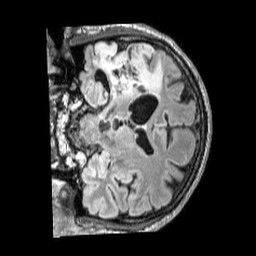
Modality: FLAIR
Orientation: coronal
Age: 64
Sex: male
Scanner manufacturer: siemens
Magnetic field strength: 3 T
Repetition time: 5 s
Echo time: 0.387 s